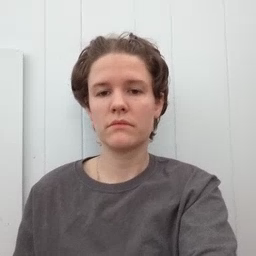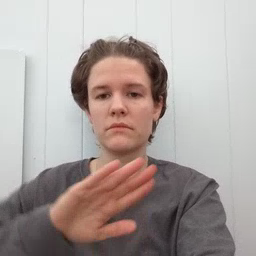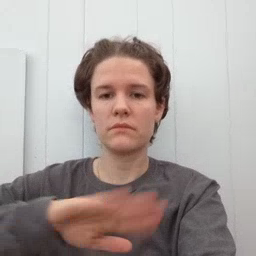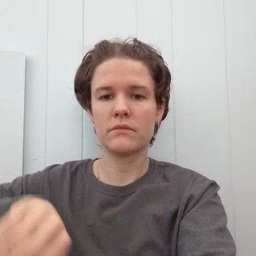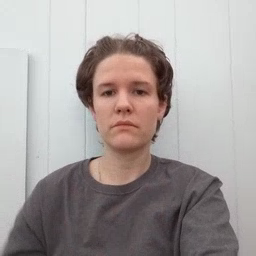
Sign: pool